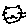
Label: cat